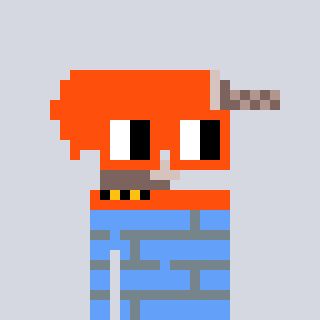
a pixel art character with square orange glasses, a drill-shaped head and a blue-colored body on a cool background